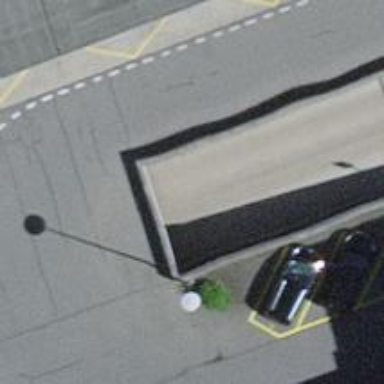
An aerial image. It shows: Parking entrance.